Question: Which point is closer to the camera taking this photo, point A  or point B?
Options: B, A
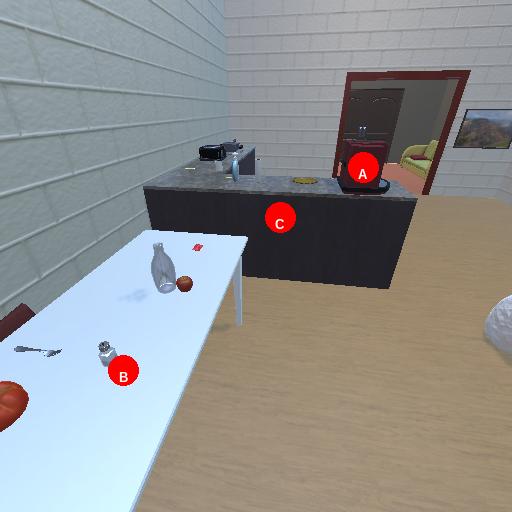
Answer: B